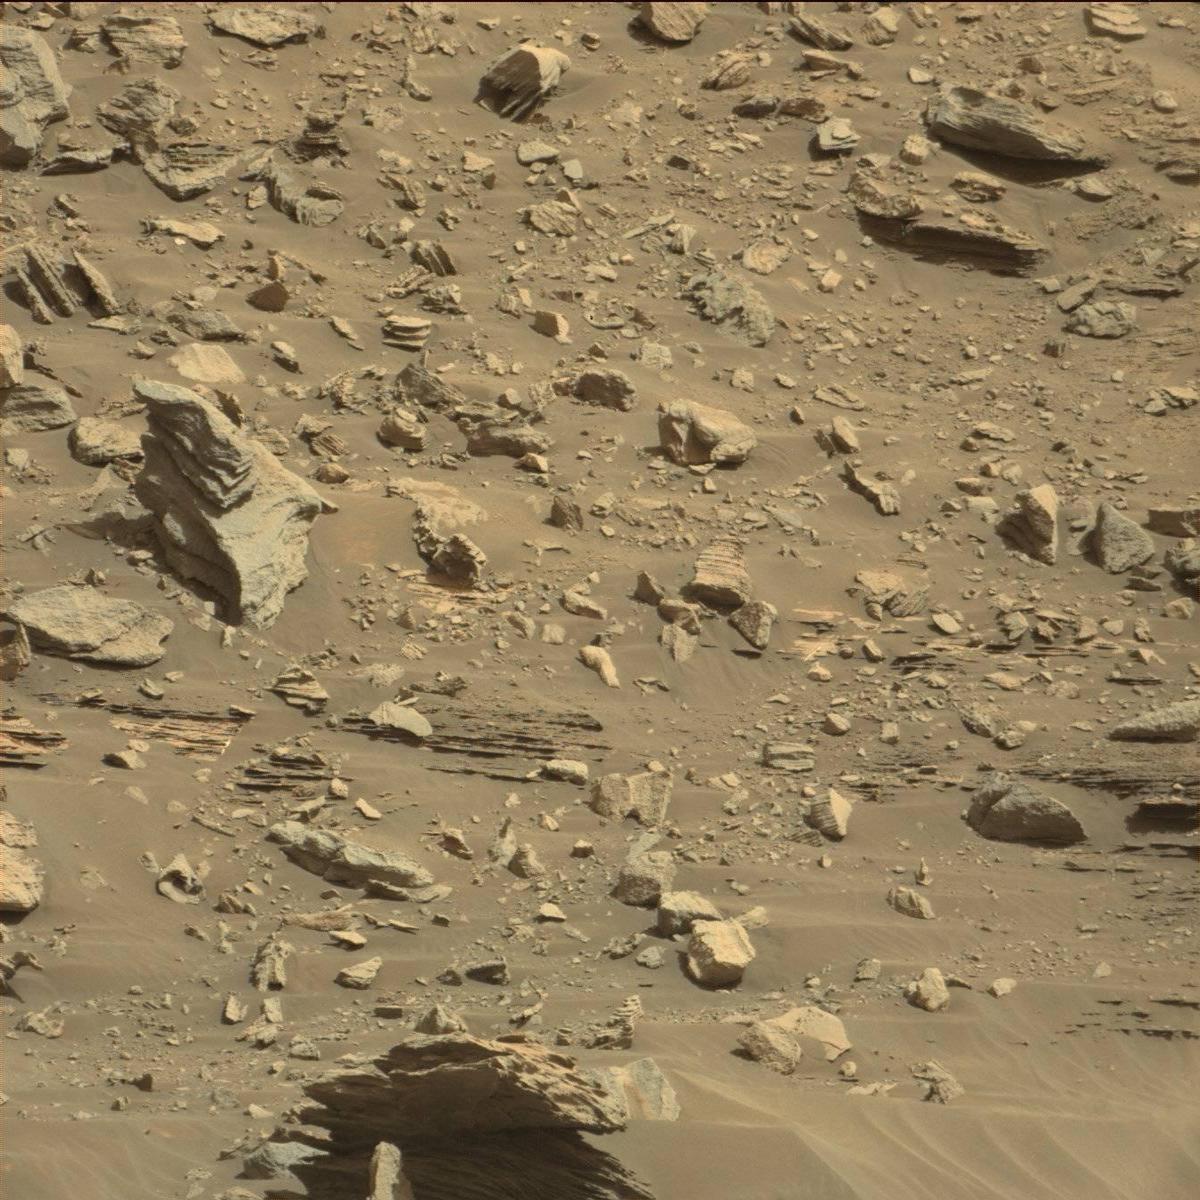
Terrain classes present: Bedrock, Rock, Sand / Soil